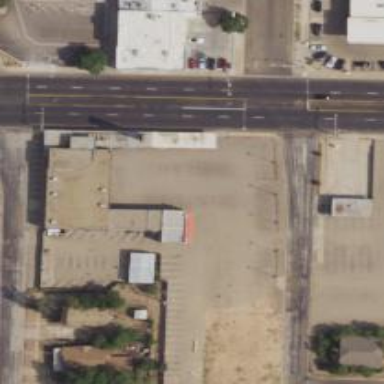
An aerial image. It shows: Building that houses car shop.